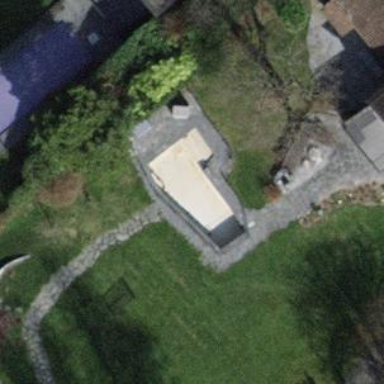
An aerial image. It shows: Outdoor swimming pool on leisure land.